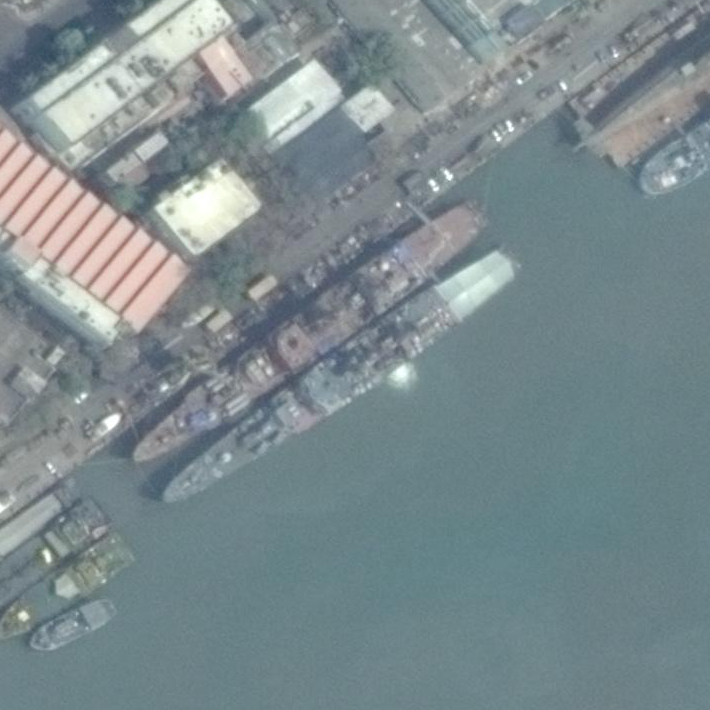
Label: cruiser